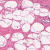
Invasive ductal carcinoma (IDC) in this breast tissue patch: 0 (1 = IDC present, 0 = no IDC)